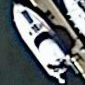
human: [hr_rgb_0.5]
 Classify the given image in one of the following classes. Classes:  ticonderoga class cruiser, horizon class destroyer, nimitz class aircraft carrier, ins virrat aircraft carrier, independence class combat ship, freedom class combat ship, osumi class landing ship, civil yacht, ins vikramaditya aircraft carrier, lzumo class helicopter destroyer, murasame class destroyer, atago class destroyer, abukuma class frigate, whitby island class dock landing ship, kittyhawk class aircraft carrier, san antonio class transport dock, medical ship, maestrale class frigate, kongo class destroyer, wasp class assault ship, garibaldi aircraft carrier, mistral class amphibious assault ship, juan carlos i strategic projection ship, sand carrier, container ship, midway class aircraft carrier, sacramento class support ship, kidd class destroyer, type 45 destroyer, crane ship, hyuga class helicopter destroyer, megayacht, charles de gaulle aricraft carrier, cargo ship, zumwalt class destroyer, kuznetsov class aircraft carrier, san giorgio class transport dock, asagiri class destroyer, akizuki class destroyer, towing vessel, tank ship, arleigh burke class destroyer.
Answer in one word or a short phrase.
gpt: Civil yacht